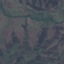
Label: HerbaceousVegetation